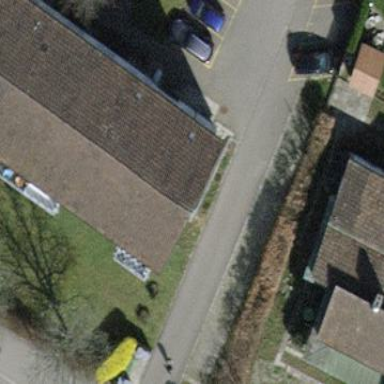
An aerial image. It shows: Image showing building with apartments.